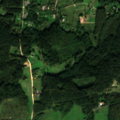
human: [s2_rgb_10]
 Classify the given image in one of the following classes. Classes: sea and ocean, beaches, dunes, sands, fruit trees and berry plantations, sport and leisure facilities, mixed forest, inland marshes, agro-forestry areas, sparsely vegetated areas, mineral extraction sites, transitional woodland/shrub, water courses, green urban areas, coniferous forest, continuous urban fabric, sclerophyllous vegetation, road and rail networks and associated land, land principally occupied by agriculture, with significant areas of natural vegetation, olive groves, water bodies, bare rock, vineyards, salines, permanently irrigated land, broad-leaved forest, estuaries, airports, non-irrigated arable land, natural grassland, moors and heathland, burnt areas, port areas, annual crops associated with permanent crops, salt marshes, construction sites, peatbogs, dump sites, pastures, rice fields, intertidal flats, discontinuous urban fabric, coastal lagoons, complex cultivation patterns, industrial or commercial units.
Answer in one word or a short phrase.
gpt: complex cultivation patterns, land principally occupied by agriculture, with significant areas of natural vegetation, coniferous forest, mixed forest, water bodies